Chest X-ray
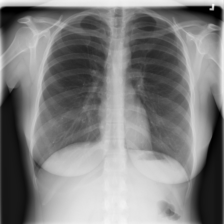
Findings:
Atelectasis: negative
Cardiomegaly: negative
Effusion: negative
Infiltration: negative
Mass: negative
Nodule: negative
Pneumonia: negative
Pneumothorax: negative
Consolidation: negative
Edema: negative
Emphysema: negative
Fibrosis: negative
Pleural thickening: negative
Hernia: negative